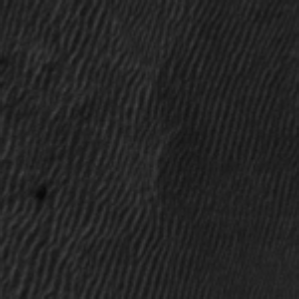
Label: frost